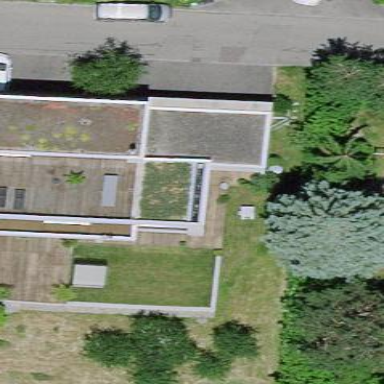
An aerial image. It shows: Residential building.